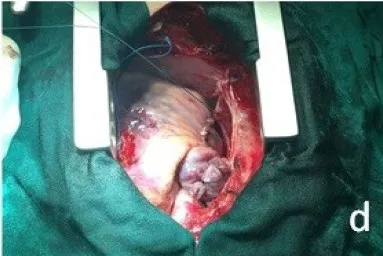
Intraoperative photographs of case 2. (d) Heart
after correction.
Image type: medical_photograph (other_medical_photograph)